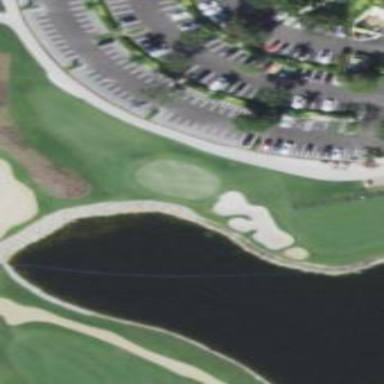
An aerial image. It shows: Grassy area designated as golf fairway.